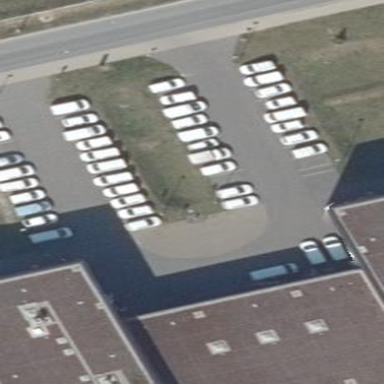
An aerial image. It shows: Parking area with surface.